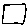
Label: square